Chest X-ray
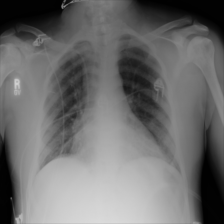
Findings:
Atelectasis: negative
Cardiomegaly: negative
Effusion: negative
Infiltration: negative
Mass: negative
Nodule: negative
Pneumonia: negative
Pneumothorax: negative
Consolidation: negative
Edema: negative
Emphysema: negative
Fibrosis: negative
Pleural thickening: negative
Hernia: negative